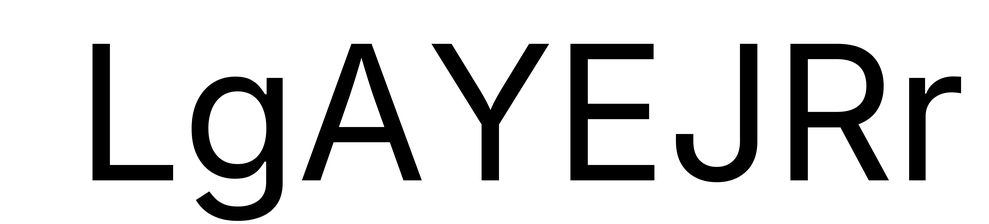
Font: Inter_Regular